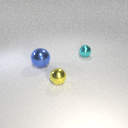
small cyan metal sphere behind small yellow metal sphere